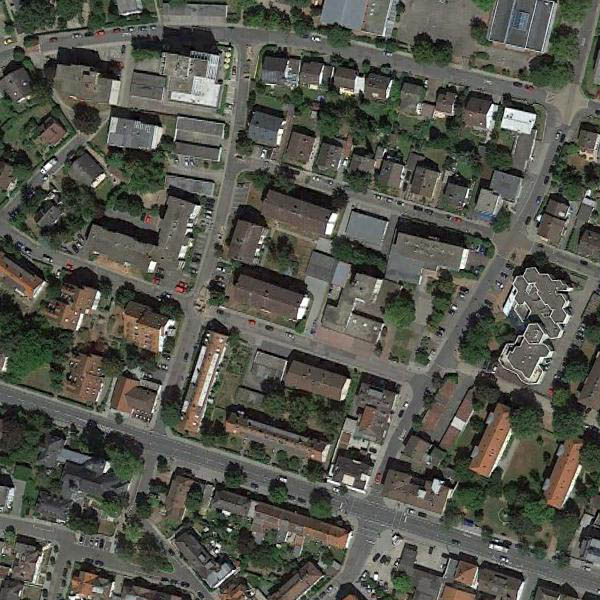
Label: DenseResidential